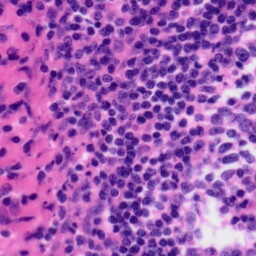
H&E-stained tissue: Tonsil